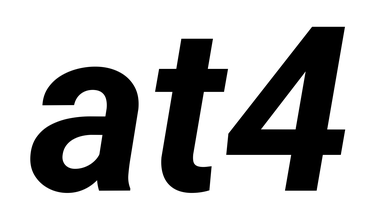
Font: Roboto-Italic_Bold_Italic